Aerial crown-view tile of a tropical tree (Barro Colorado Island, Panama), acquired 20241216:
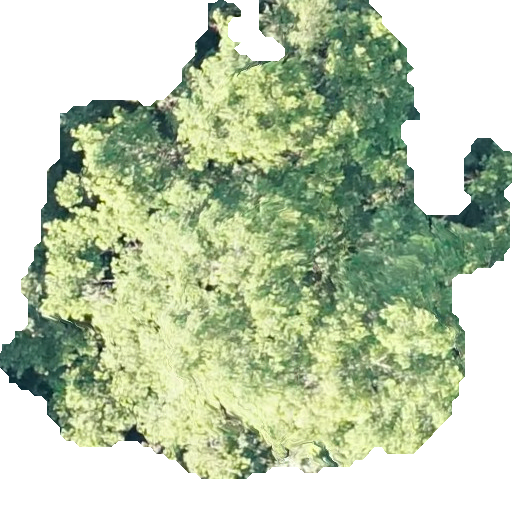
Species: Terminalia amazonia
GBIF accepted scientific name: Terminalia amazonica
Crown area: 242.383 m²